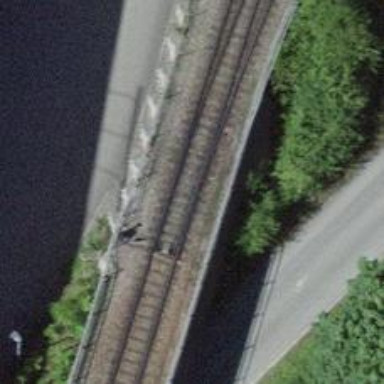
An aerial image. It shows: Railway switch.